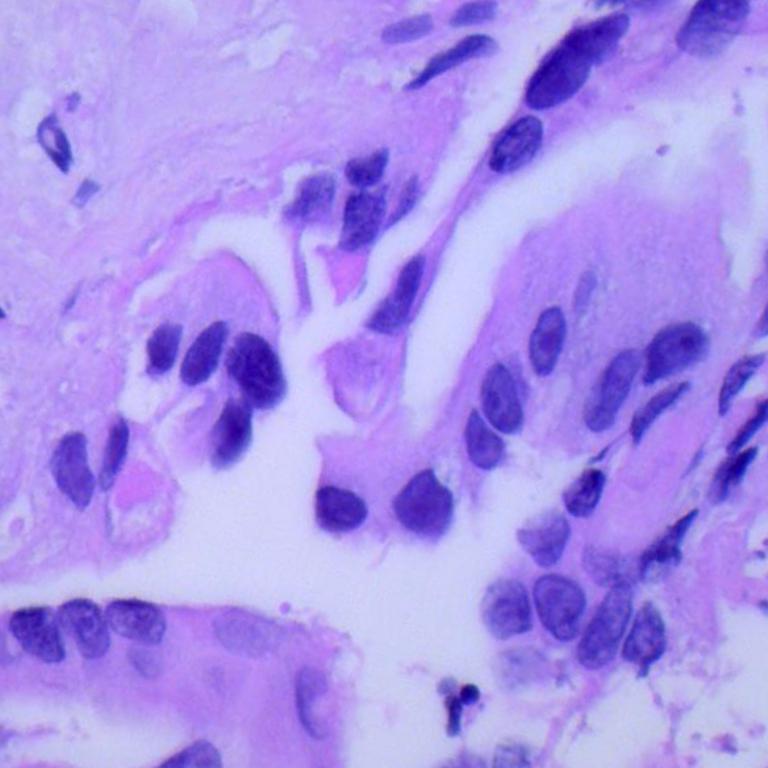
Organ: lung
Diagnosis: adenocarcinomas